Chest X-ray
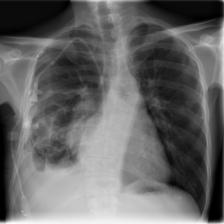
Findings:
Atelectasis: negative
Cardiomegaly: negative
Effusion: positive
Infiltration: negative
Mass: negative
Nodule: negative
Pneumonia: negative
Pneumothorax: positive
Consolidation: negative
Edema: negative
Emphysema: negative
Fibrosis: negative
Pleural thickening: negative
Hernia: negative